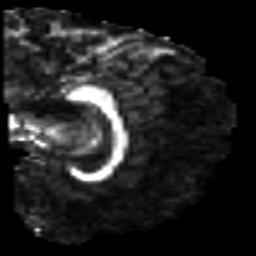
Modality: FA
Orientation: sagittal
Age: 33
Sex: female
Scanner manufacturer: siemens
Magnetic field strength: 3 T
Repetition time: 7 s
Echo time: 0.0926 s